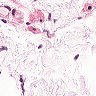
Metastatic tissue present: no